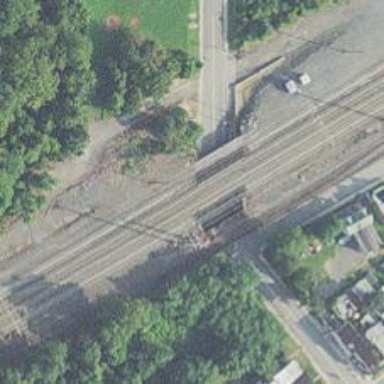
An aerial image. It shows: Bridge with electrified railway tracks featuring contact line.